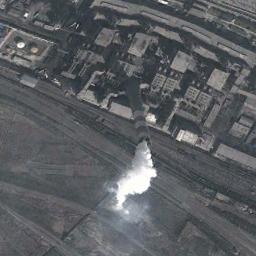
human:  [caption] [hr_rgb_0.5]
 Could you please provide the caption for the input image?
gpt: The thermal power station is next to some buildings with white mist above .

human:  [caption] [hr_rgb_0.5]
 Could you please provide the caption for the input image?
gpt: There is a thermal power station in the open space by the woods .

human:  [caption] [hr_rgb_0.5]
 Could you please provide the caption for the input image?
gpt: Many buildings of different shapes and sizes are beside the thermal power station .

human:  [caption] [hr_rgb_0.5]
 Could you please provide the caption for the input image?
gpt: In the thermal power station there are neatly planned factories and good greenery, and there is a smoking chimney .

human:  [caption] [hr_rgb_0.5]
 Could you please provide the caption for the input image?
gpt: There are many gray buildings and a chimney on the thermal power station .